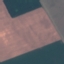
Land use / land cover: AnnualCrop